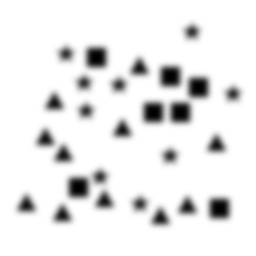
Squares: 7
Triangles: 11
Stars: 9
Total shapes: 27